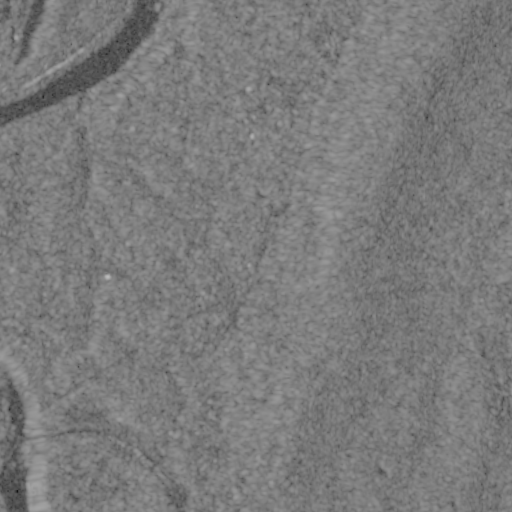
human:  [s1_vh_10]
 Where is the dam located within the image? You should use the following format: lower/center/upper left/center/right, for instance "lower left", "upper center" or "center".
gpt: The dam is located in the lower left of the image.
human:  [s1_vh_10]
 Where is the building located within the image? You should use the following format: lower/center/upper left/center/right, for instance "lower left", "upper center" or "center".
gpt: The building is located in the upper of the image.
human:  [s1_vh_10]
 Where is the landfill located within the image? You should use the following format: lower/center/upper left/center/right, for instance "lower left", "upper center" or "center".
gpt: There is no landfill in the image.

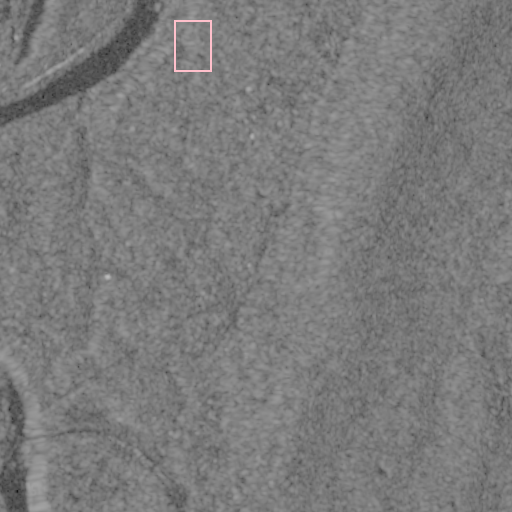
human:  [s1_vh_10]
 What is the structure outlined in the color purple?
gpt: There is no purple outline.
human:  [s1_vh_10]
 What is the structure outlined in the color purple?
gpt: There is no structure outlined in purple.